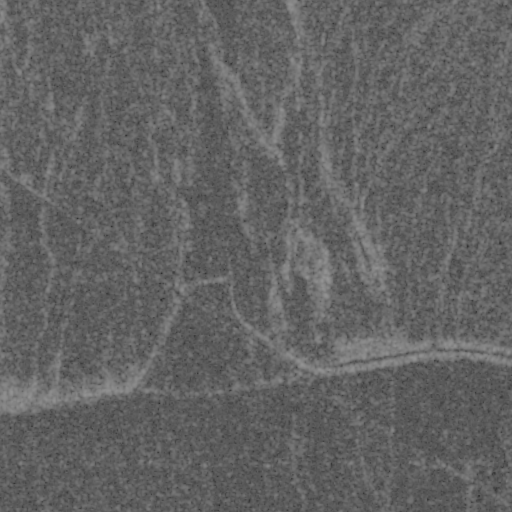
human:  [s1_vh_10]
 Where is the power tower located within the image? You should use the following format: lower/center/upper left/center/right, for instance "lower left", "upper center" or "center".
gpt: The power tower is located in the lower of the image.
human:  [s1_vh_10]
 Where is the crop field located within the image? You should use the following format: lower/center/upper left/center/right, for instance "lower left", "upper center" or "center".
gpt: There is no crop field in the image.

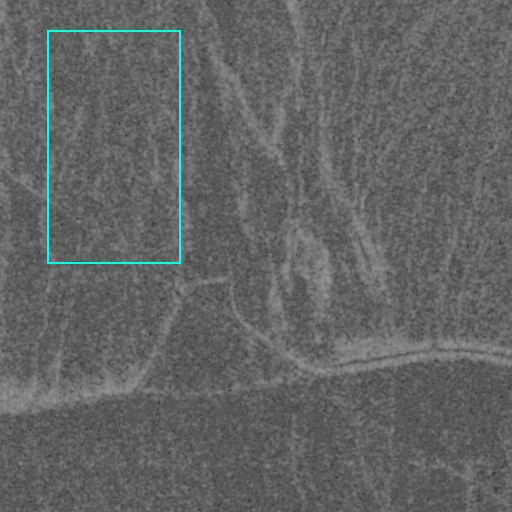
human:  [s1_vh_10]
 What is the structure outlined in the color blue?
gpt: There is no blue outline.
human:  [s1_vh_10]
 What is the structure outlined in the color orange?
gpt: There is no structure outlined in orange.